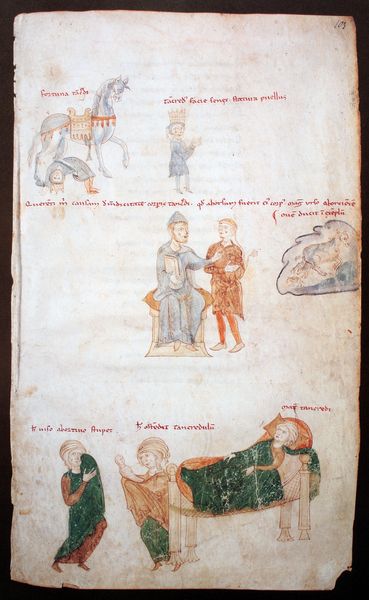
Titel: Codex 120 II; Tankred als Missgeburt
Künstler: Petrus de Ebulo
Standort: Bern
Institution: Burgerbibliothek
Schlagwörter: blau, mann, umhang, weiß, frauen, gelb, grün, menschen, mädchen, sitzen, braun, frau, grau, haar, hut, kleid, mitte, männer, orange, schwarz, skizze, stuhl, zeichnung, rot, schleier, tier, tuch, wolke, beige, gespräch, haube, malerei, rock, kappe, mütze, diener, falten, geschichte, kleidung, mensch, stein, tod, tot, toter, trauer, gewand, mantel, sessel, sitzend, decke, drei, kind, paar, personen, blatt, england, krone, prinzessin, kinder, pferd, reiter, mähne, sattel, zaumzeug, farbig, schrift, bilder, papier, liegen, schlafen, lehrer, vergilbt, figuren, blue, chair, crown, hat, king, könig, men, people, red, religious, soldier, thron, throne, white, women, bench, figures, green, old, robe, sitting, talk, woman, yellow, bed, bett, blanket, liegend, fallen, lamm, krank, buch, kloster, traum, weinen, comic, seite, illustration, text, bericht, buchstaben, tote, beschriftung, pinsel, ritter, puppe, buchseite, pergament, liege, bettzeug, arabisch, leben, sad, bahre, jesus, sterben, kranker, krankheit, angel, cloud, man, sage, mittelalter, sturz, unfall, priester, romanik, prinz, house, peasant, death, edeldame, armor, boy, child, helmet, knight, noble, drawing, paper, lernen, maria, kranke, trauern, turban, dog, sketch, miniatur, saint, story, szenen, tempera, gezeichnet, writing, seele, fall, manschen, handschrift, beschreibung, grün rot, klagen, turbane, geburt, weinend, human, ancient, clothes, miniaturen, history, latein, drawings, colors, maänner, nachricht, monk, pencil, widder, medieval, animal, erzählung, cloth, horse, antiquity, book, doctor, ill, buchmalerei, kinderbuch, tale, lying, baby, darstellungen, illustrationen, sätze, satz, script, heilige, knappe, saints, woke, folio, page, series, illumination, lay, lie, dream, royalty, unterweisung, russian, scholar, site, diagram, middle ages, words, klnig, kommunionunterricht, sachsenspiegel, schlafstätte, klid, manuscript, plague, dying, nurse, crying, sadness, sick, saddle, kranke frau trage simultandarstellungen, gestürtzt, laying, fairy tale, medievel, papyrus, religon, idea, illness, hide, medievil, childbirth, dragging, hindu, trone, er, midwife, doctor', velum, renisaince, canterbury tales, tales, voynich, stsory, drag, royalty', illumined, ancietn